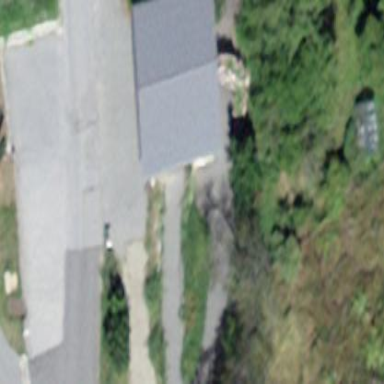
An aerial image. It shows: Garage.